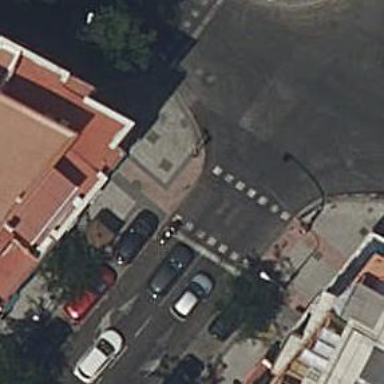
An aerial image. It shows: Asphalt footway with uncontrolled crossing and markings.